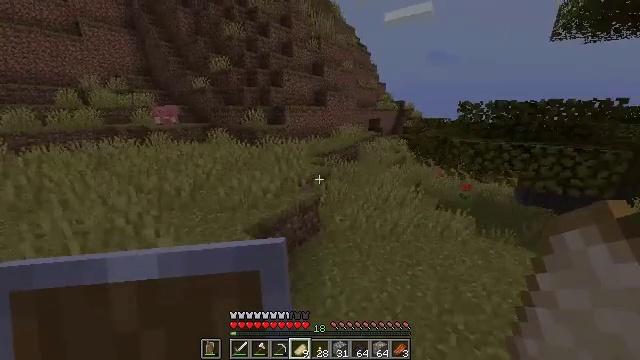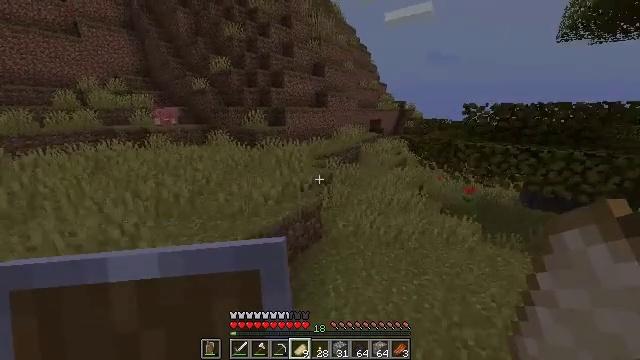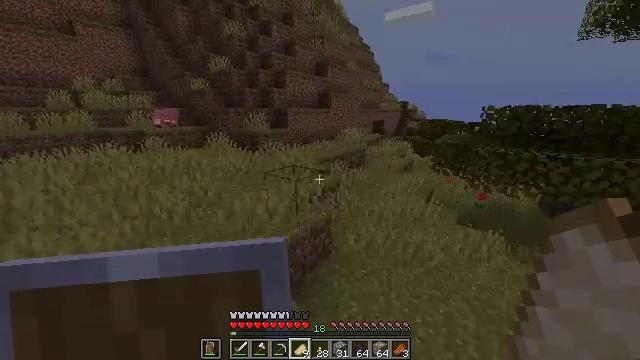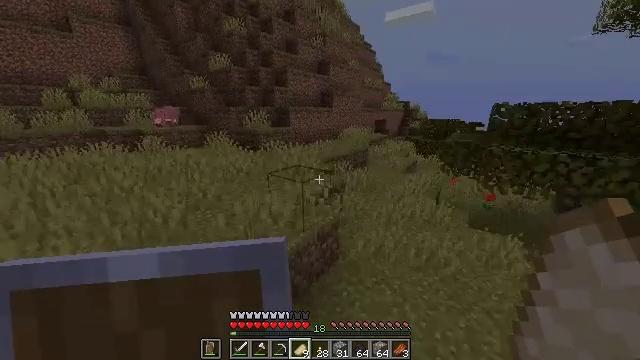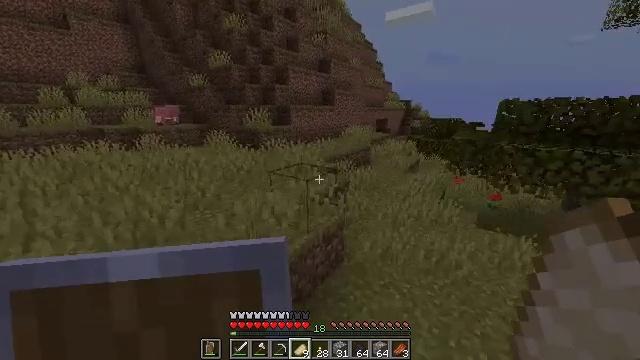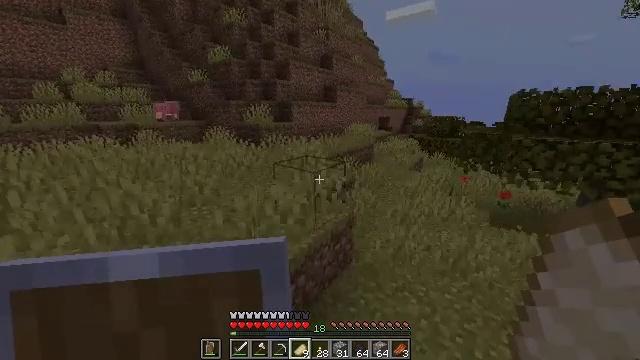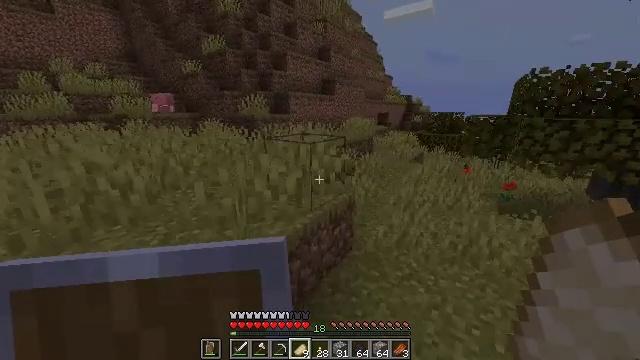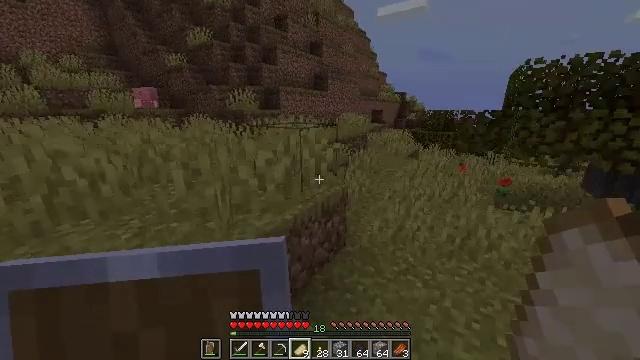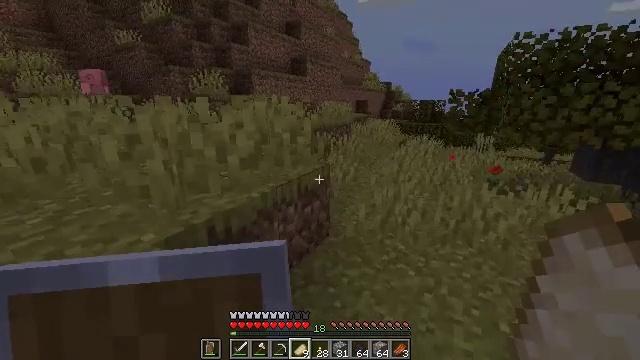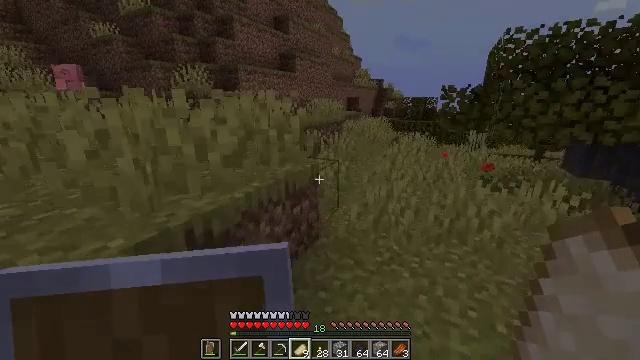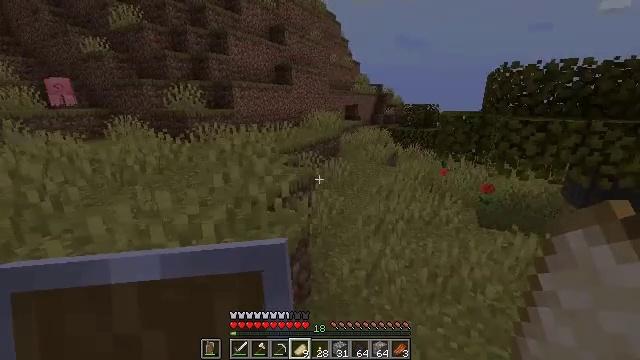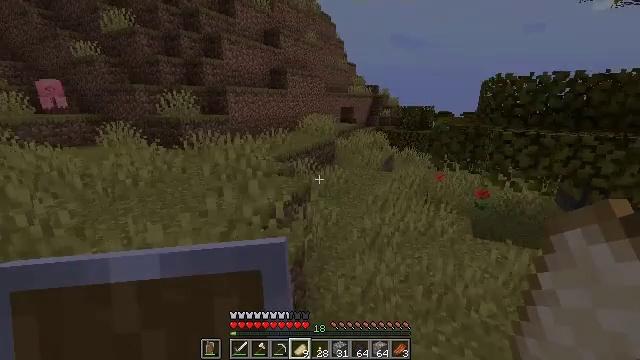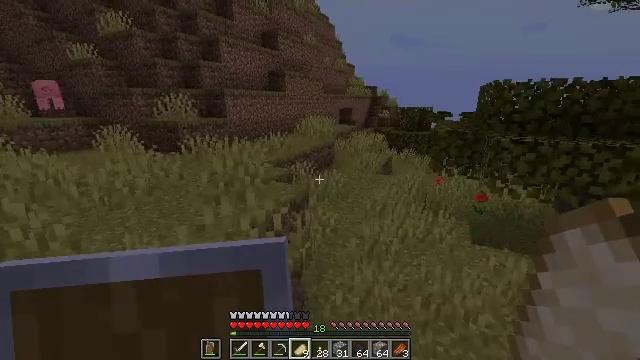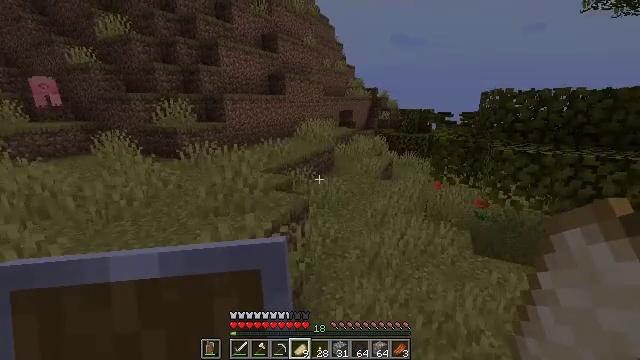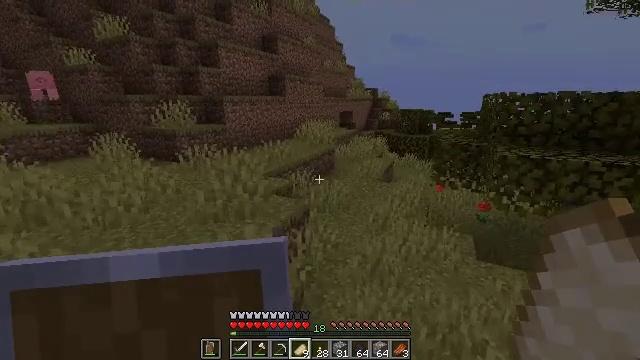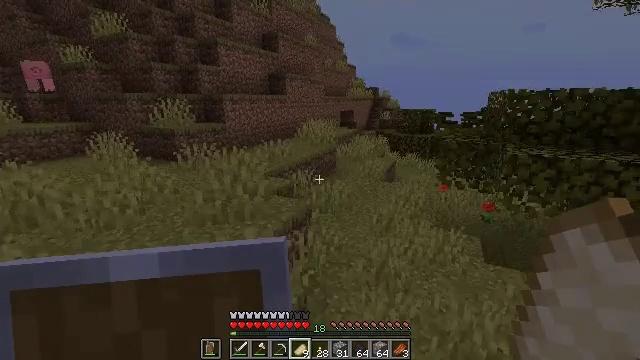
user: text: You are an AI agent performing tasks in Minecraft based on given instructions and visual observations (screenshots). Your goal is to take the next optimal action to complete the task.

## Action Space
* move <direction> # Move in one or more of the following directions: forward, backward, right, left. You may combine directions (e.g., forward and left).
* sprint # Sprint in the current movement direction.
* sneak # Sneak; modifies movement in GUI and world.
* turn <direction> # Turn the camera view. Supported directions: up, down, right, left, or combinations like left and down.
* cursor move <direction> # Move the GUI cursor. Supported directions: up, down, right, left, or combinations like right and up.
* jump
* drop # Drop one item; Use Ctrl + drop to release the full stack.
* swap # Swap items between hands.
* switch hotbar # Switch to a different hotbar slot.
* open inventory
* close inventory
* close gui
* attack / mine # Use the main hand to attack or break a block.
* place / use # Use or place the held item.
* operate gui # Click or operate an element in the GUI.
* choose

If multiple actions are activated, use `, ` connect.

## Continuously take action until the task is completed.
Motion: motion action
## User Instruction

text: Remove an apple from the inventory.
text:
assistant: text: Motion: move forward and move left, jump
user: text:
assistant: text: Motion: move forward and move left, jump
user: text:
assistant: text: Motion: move forward and move left, jump
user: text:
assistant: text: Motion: move forward and move left, jump
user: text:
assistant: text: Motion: move forward and move left, jump
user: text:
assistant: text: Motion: move forward and move left, jump
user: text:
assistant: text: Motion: move forward and move left, turn right, jump
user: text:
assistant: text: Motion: move forward and move left, turn right, jump
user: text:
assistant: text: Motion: move forward and move left, turn right, jump
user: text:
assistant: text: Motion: move forward and move left, jump
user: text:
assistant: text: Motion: move forward and move left, jump
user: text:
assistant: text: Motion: move forward and move left, jump
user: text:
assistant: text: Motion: move forward and move left, jump
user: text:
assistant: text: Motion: move forward and move left, jump
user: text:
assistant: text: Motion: move forward and move left, jump
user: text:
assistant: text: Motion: move forward and move left, jump
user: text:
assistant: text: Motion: move forward and move left, jump
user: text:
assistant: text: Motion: move forward and move left
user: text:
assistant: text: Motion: move forward and move left, jump
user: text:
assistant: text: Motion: move forward and move left, jump
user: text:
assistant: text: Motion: move forward and move left, jump
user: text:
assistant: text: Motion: move forward and move left, turn right, jump
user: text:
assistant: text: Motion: move forward and move left, turn right, jump
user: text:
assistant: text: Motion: move forward and move left, turn right, jump
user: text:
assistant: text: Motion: move forward, jump
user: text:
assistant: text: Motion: move forward, jump
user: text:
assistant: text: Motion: move forward, jump
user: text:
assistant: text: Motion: move forward, sprint, jump
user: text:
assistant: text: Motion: move forward, sprint, jump
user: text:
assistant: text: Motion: move forward, sprint, jump